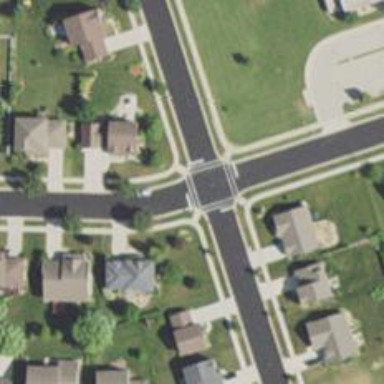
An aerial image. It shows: Crossing road.